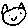
Label: cat